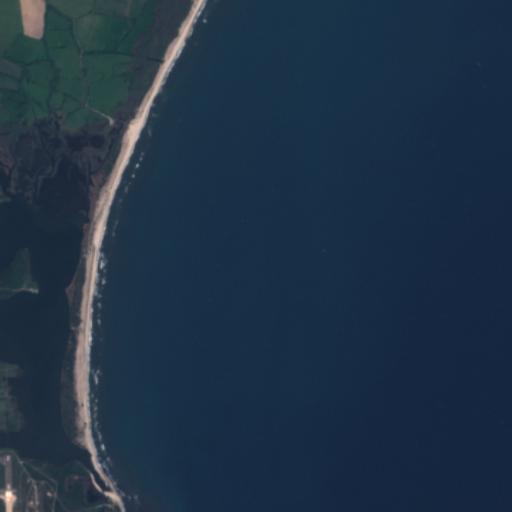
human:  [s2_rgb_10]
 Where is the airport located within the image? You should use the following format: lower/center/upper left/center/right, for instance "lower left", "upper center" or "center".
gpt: The airport is located in the lower left of the image.
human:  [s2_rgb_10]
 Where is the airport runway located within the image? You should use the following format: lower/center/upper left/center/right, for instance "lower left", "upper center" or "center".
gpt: The airport runway is located in the lower left of the image.
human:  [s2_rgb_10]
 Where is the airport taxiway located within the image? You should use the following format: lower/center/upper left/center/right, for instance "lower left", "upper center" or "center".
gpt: The airport taxiway is located in the lower left of the image.
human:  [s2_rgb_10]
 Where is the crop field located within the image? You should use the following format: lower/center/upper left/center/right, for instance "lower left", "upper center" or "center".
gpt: The crop field is located in the upper left of the image.
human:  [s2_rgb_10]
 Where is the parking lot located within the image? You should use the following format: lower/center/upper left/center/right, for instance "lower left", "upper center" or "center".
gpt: The parking lot is located in the upper left of the image.
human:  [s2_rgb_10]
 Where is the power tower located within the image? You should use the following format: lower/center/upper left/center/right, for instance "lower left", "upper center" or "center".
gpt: There is no power tower in the image.